Question: I'm trying to figure out how to make the underlines/borders full width for each line without adding in the paragraphs. Does anyone have any ideas how I should approach this?
The two solutions I have so far is to add the or create an image of it, but that is not the ideal case.
Any help is appreciated, thank you.
'''
<p>We are always on the lookout for great talent. Please send in your resume or portfolio to test@test.com. The following positions are open.</p>
'''
'''
p {
border-top: thin soild #000;
}
'''
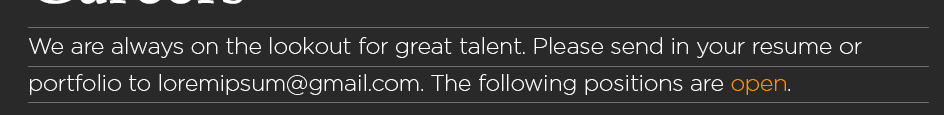
Answer: If the line height is fixed you could do it with a gradient:
'''
p{
line-height: 20px;
color: #333;
background-image:
repeating-linear-gradient(180deg, transparent, transparent 19px, #333 20px);
}
'''
<URL>